Question: I am using RecyclerView from support.v7 library to display items on shopping list.
When I'm scrolling to the end of my data, I can't see the price in the right side of the last item.
I want to add some space after scrolling to the last item, so that the button don't cover it.
Here is the image of the App with RecyclerView and FAB:

I can simply add an empty object to the list for an Adapter, but in this case it will behave like the rest of rows (it will have checkbox, and price 00.00 on the right side).
Is there another way to do that?
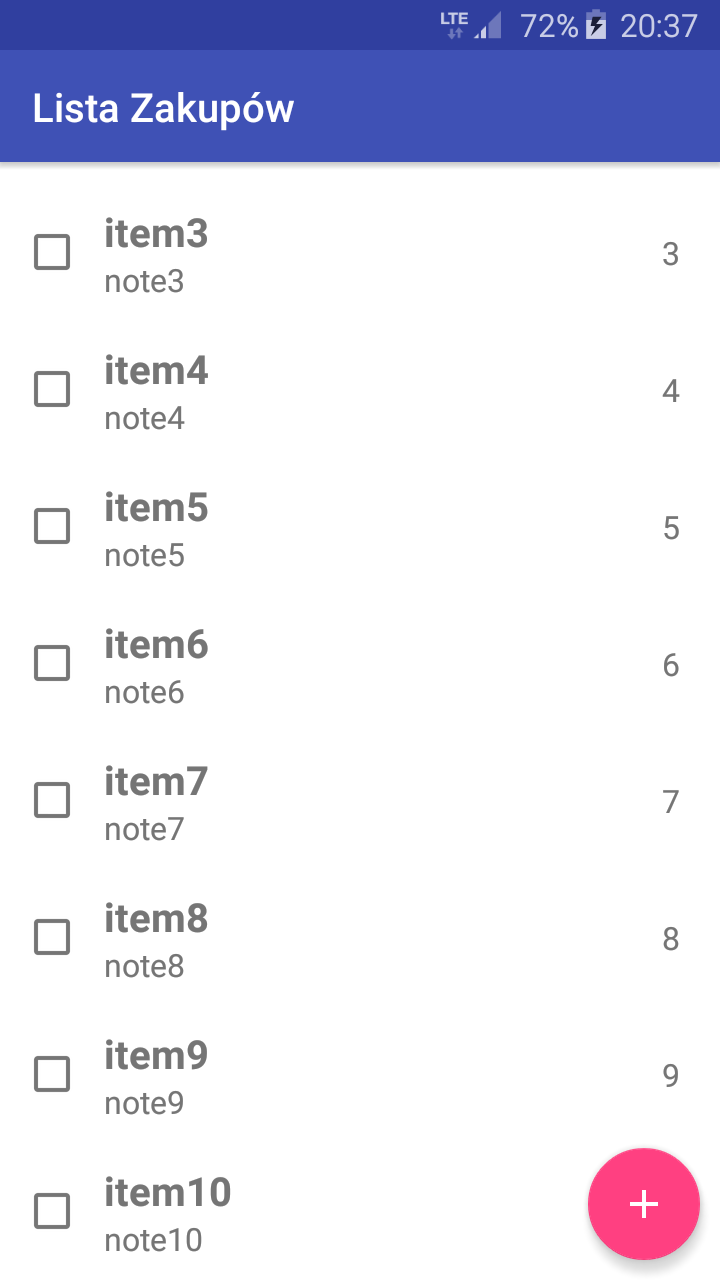
Answer: You can add 'bottomPadding' and disable 'clipping', such as:
'''
<RecyclerView
android:layout_width="match_parent"
android:layout_height="match_parent"
<!-- Bottom Padding, or space below last item -->
android:paddingBottom="10dp"
<!-- Clipping diabled -->
android:clipToPadding="false" />
'''